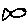
Label: fish